Question: is there a easy way to make it so that when you use the popover ability in twitter boostrap 2.2.1 that it stays activated upon the trigger of hover? The reason I ask is because I have a menu of links I would like to be able to click on, with out having to trigger by click as clicking on the element should do things as well.
An example is WordPress, the admin panel has a series of icons in the nav bar and when I hover over them I get the hover popover as seen here:

from the image you can see I hovered over a icon an got a drop down. I cannot do a click event because that would wreck the main functionality of the icon in he collapsed state.
The code I am using is:
'''
jQuery('#adminmenu li.wp-not-current-submenu.wp-has-submenu, .folded #adminmenu li.wp-has-submenu').popover({
html: true,
title: function() {
var title = jQuery(this).find('a.menu-top').html();
return title;
},
content: function() {
var submenu = jQuery(this).find('.wp-submenu').html();
return submenu;
},
placement: 'right',
trigger: 'hover',
});
'''
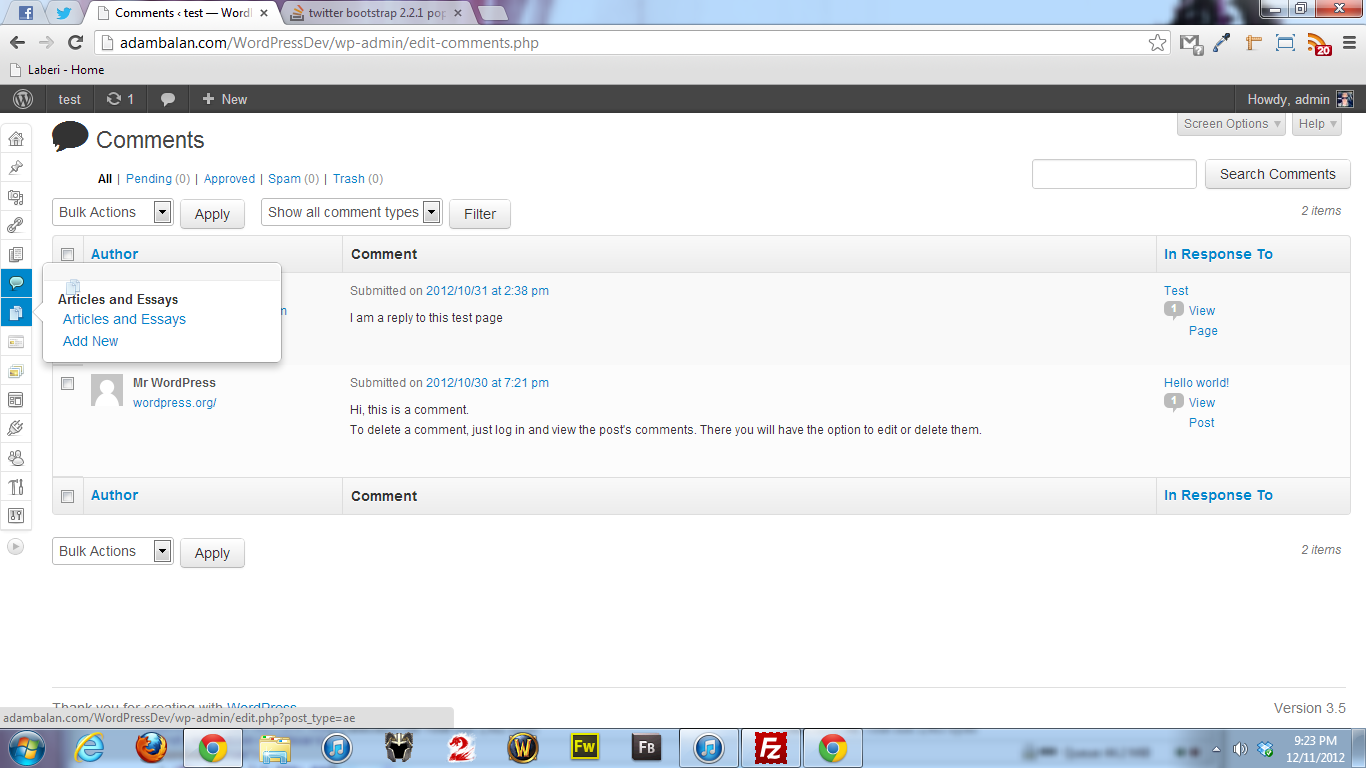
Answer: Solution - use an older version of bootstrap